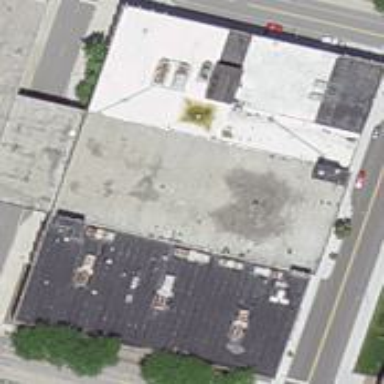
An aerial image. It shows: Commercial building.